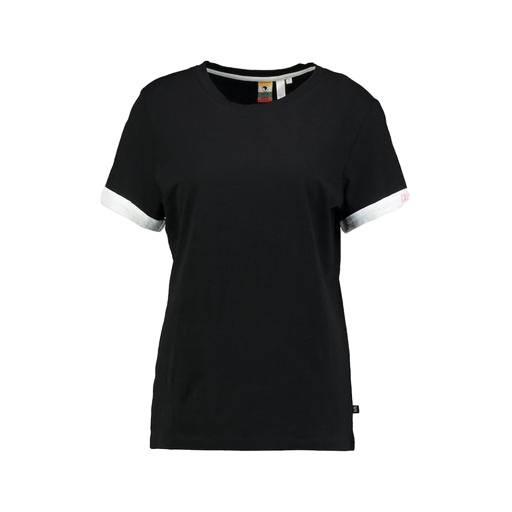
black women’s ua t-shirt, black women's jersey t-shirt, black woman's tee, white background